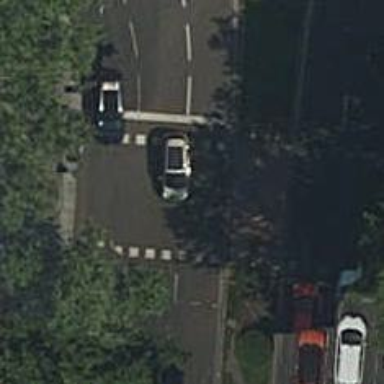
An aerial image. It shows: Road with traffic signals.